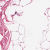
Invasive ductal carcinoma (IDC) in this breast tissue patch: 0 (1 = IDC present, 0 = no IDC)